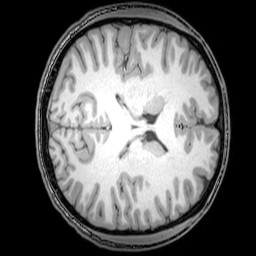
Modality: T1w
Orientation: axial
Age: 21
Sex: male
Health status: healthy
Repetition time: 0.081 s
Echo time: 0.037 s